Aerial crown-view tile of a tropical tree (Barro Colorado Island, Panama), acquired 20241216:
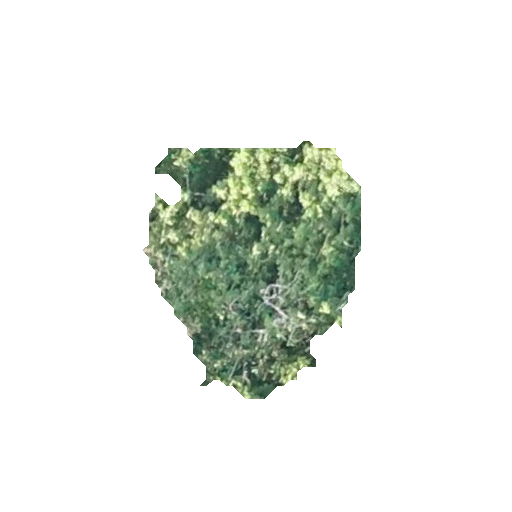
Species: Protium panamense
GBIF accepted scientific name: Protium panamense
Crown area: 58.788 m²